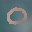
Label: 0